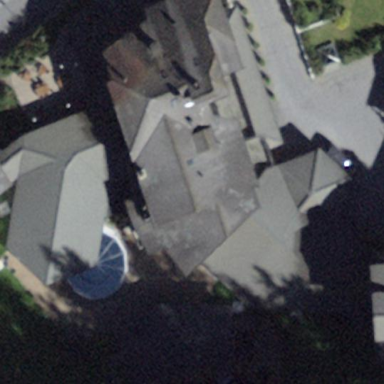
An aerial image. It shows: Building with tile roof.